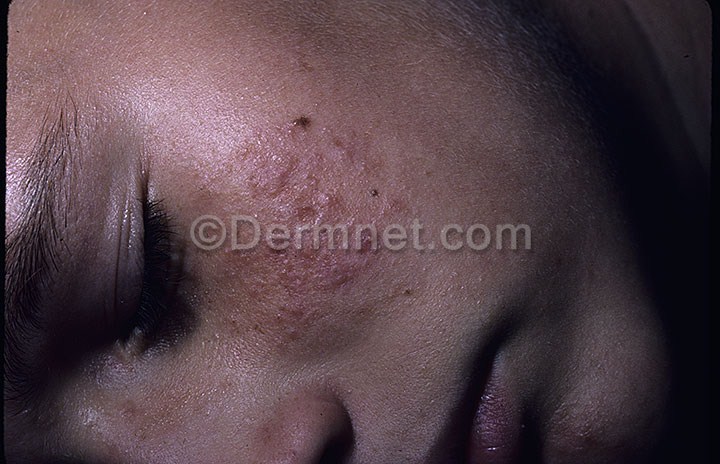
Disease: Actinic Keratosis Basal Cell Carcinoma and other Malignant Lesions